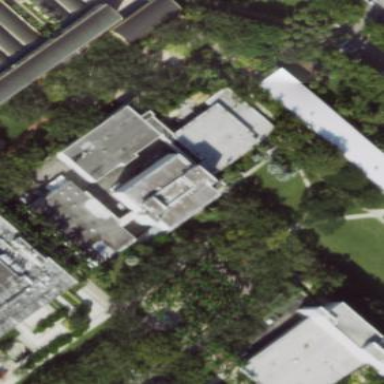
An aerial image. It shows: View of university building.